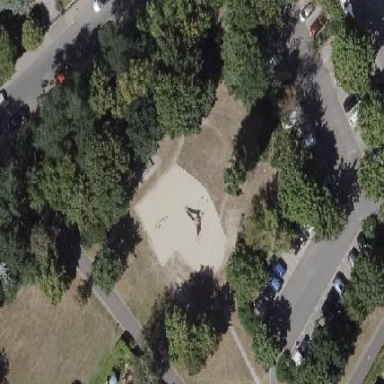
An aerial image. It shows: Playground area for leisure activities on the land.